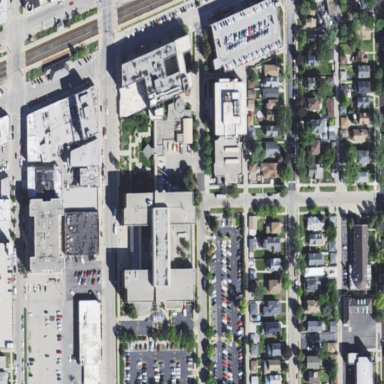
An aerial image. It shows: Hospital providing healthcare services.